Question: : The original phrasing of this question was vague so i've modified it to better express what i'm asking.
Lets say I have two divs
'''
<div class='button'>A</div>
<div class='button green-button'>A</div>
'''
with the following styles:
'''
div.button {
/* define position, size, etc ...*/
color:#FBB
background-color:#F00
}
div.button.green-button{
color:#BFB
background-color:#0F0
}
'''

In this example it was easy to shift the hue of the first button from red to green by simply changing shifting the values of 'color' and 'background-color' by 1 digit. If I wanted to make a blue button I could do the same shift again for a 3rd button.
However, in the case where I don't want to shift completely from one color to the next its a bit trickier.
Additionally I want to color shift everything in the div, not just the 'background-color' and 'color' properties. So if I were to place and image in the div the colors of the image would get shifted as well.
Is this possible in CSS? If not can you do it in Javascript?
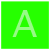
Answer: Since everyone is posting wild guesses, I'll jump right into it.
You could achieve something using <URL>
Or the same using a CSS preprocessor like <URL>.